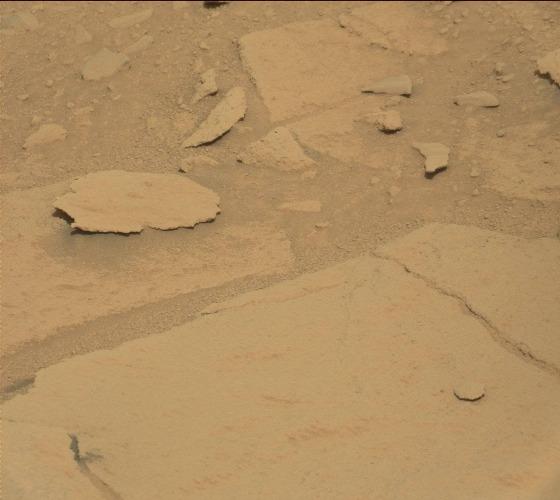
Terrain classes present: Bedrock, Gravel / Sand / Soil, Rock, Shadow